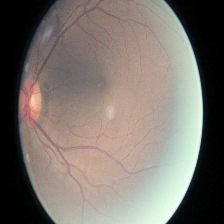
Diabetic retinopathy grade: Moderate